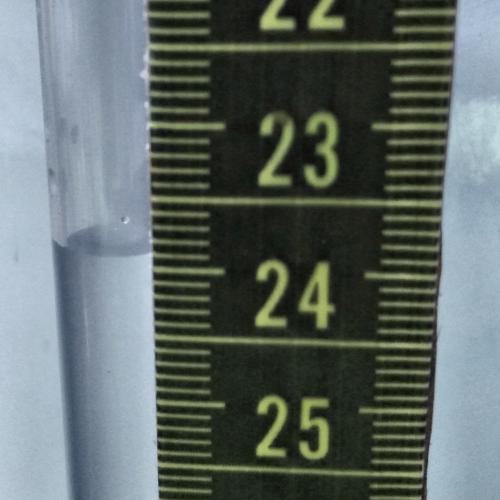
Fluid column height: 23.9 cm